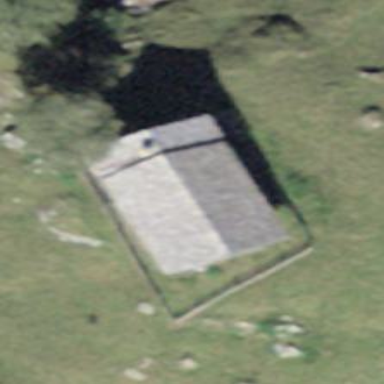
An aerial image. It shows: Cabin is depicted in the image.